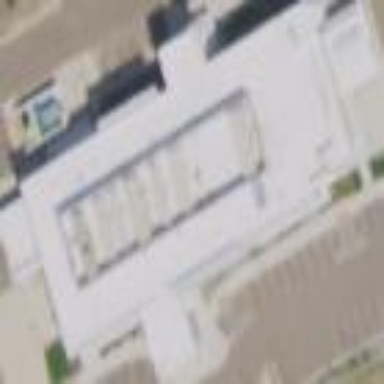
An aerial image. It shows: Clinic building offering healthcare services.